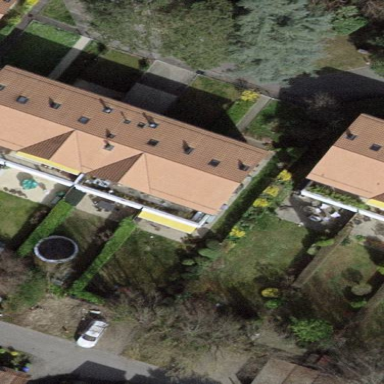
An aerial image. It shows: Garden enclosed by fence.